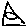
Label: triangle